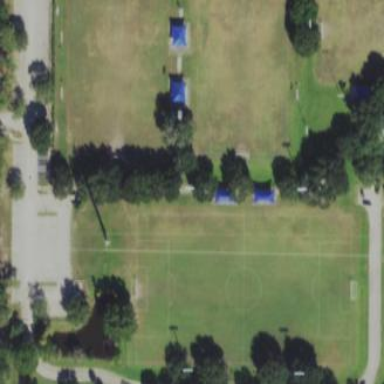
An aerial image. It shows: Soccer pitch designated for leisure and sports activities.